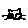
Label: cat